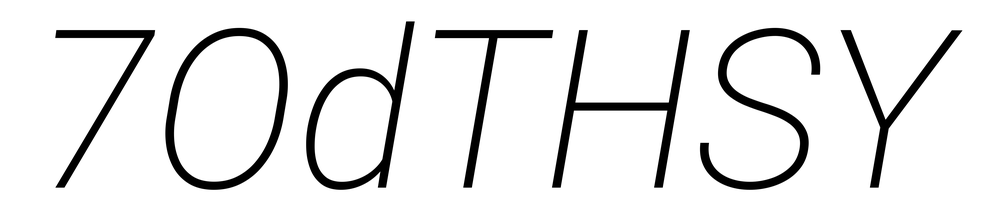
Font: Roboto-Italic_ExtraLight_Italic